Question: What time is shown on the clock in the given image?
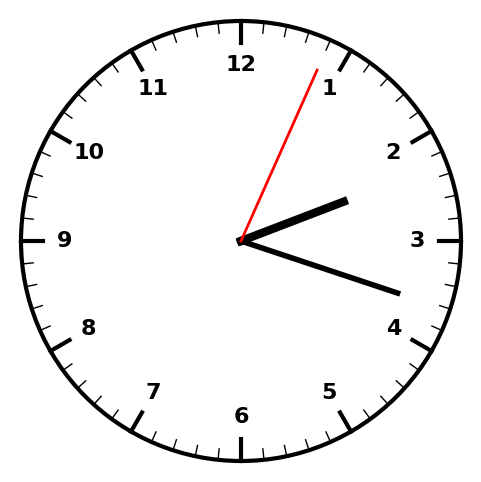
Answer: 02:18:04